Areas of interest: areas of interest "Business Office Building"
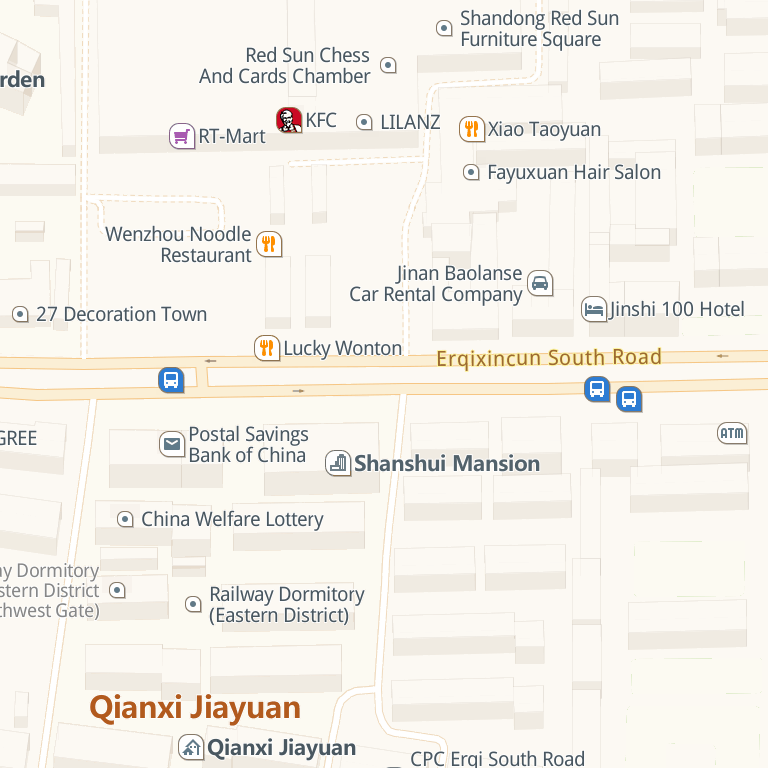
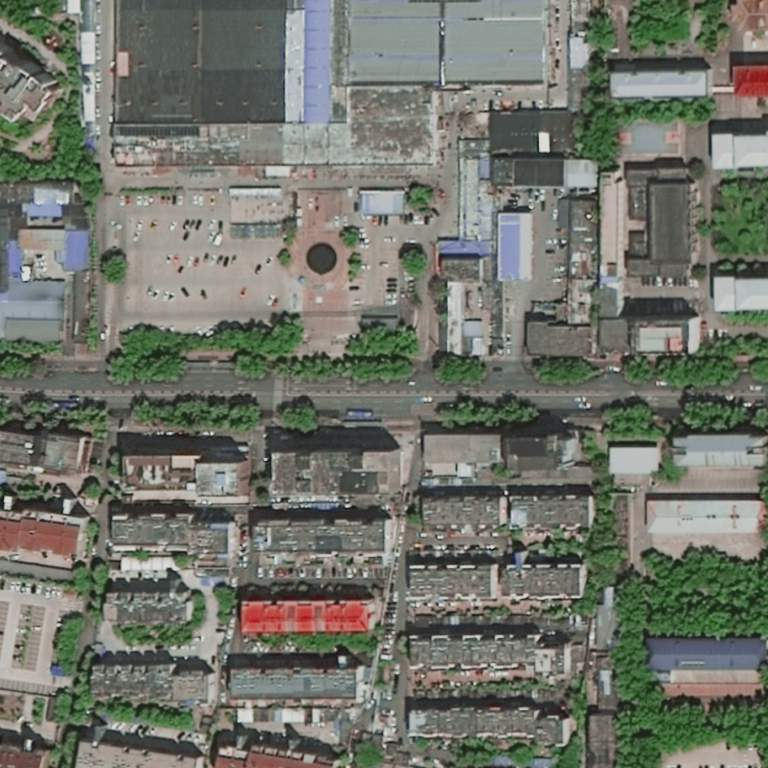